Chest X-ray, AP view. Patient: 26 years old, sex M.
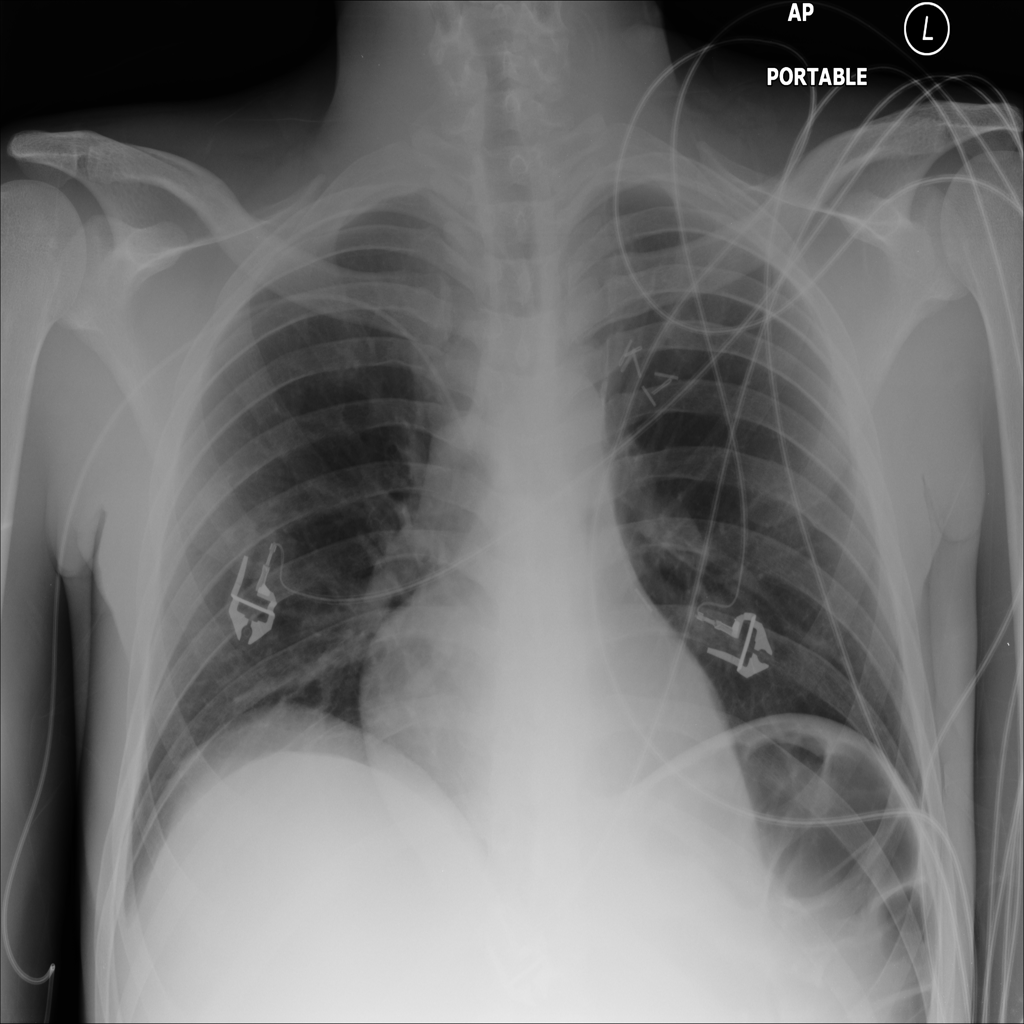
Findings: No Finding